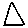
Label: triangle